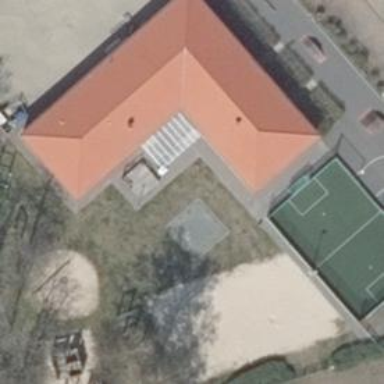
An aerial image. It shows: Civic building with hipped roof.